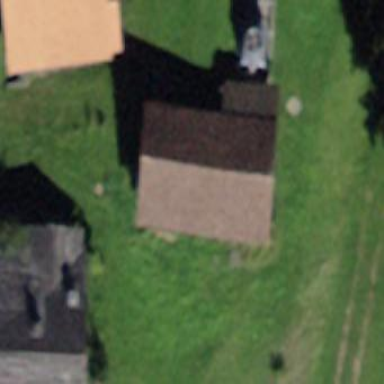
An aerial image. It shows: Barn.